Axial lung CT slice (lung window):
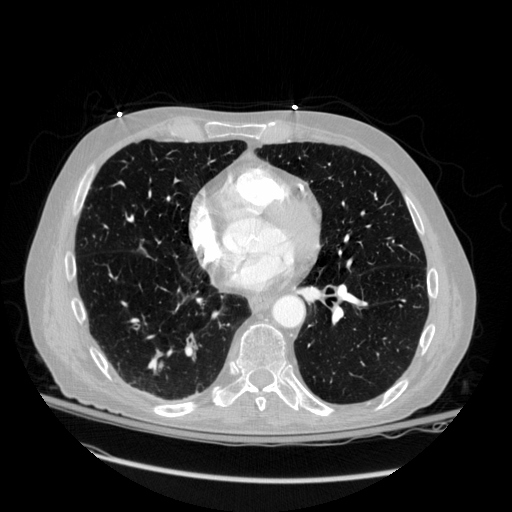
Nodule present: no